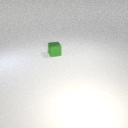
small green metal cube